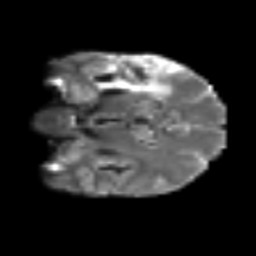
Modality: T2w
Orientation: coronal
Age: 65
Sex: male
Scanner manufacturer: siemens
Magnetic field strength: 3 T
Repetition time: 6.1 s
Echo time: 0.101 s